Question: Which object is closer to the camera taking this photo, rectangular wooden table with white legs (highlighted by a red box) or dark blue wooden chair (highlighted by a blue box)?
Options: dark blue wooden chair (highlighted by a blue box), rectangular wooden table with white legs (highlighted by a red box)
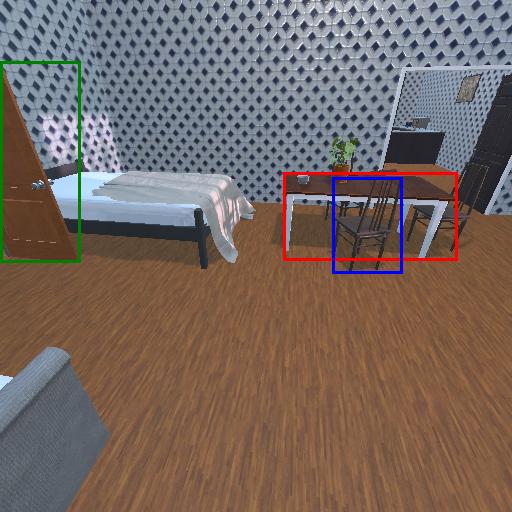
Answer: dark blue wooden chair (highlighted by a blue box)